Question:
In my project the app launches in ViewController, which loads inside a table (Table class) by adding it as a subview (ViewController.h - [self.view addSubview: Table.tableView];)
Camera Class is the detailed view, so when you tap in a table row it loads Camara.xib. Until here everything works fine.
The problem comes when I try to dismiss Camera.xib and go back to ViewController.xib, when I do that Camera.xib dismisses okay but instead of going back to ViewController.xib with Table.xib inside of it, the app only loads Table.xib, so the rest of objects that were placed in the view of ViewController.xib are not displaying.
What am I doing wrong?
Thanks in advance!!
CODE:
Table.m
'''
- (void)viewDidLoad
{
roomsArray = [[NSMutableArray alloc] initWithObjects:nil];
[super viewDidLoad];
}
- (void)tableView:(UITableView *)tableView didSelectRowAtIndexPath:(NSIndexPath *)indexPath
{
// my code...
Camara *camara = [[Camara alloc] initWithNibName:@"Camara" bundle:nil];
[self presentViewController:camara animated:YES completion:nil];
}
'''
Camara.m
'''
-(IBAction)cancel:(id)sender {
[self dismissViewControllerAnimated:YES completion:nil];
}
'''
ViewController.m
'''
- (void)viewDidLoad
{
table = [[Table alloc] initWithNibName:@"Table" bundle:nil];
[windows.tableView reloadData];
[self.view addSubview:windows.tableView];
windows.tableView.transform = CGAffineTransformMakeTranslation(0, 44);
[super viewDidLoad];
// Do any additional setup after loading the view, typically from a nib.
'''
}
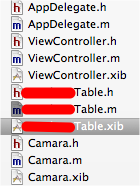
Answer: The reason you are having this problem is because the table view gets added on top of the first view, and they are separate VCs.
Picture the View Controllers as trays on a stack. You add and remove trays as you progress an navigate through the app.
I wouldn't suggest having separate View Controllers for the First VC and the tableview, but instead add the tableview into the first VC. The way you are building the stack makes it look like you want to always display the tableView and first VC together, which will not happen if they are separate ViewControllers.
It might take more code, but add the tableView to the first VC. That way, no matter what happens, they will always be shown together. Otherwise, your app won't work the way that you want it to.
Combine them, and your problem will be solved.